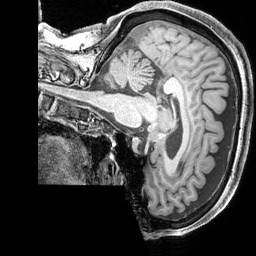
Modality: T1w
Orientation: sagittal
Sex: female
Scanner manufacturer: siemens
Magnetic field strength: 3 T
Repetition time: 2.3 s
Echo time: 0.00226 s